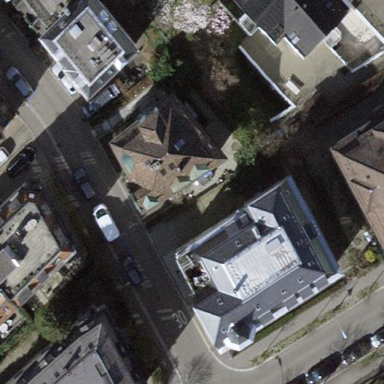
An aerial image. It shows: Building with hipped roof.